Question: This is my table:

All I want to do is to obtain the '75' int value from the 'expquim' column to later addition that number into another (75+25) and do an UPDATE to that camp (now it is 100).
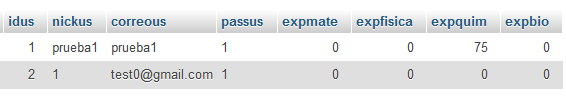
Answer: Foremost, there are dozens of ways to accomplish what you want to do. If you're querying the table, iterating over results and doing some conditional checks, the following will work for you. This is pseudo code... Check out the function names and what parameters they require. '$db' is your mysqli connection string. Obviously replace 'tablename' with the name of your table. The query is designed to only select values that are equal to 75. Modify the query to obtain whatever results you want to update.
This should get you close to where you want to be.
'''
$query = "SELECT * FROM tablename WHERE idus='1'";
$result = mysqli_query($db, $query);
while($row = mysqli_fetch_assoc($result)) {
if($row['expquim'] == 75){
$query2 = "UPDATE tablename SET expquim='".$row['expquim']+25."' WHERE idus='".$row['idus']."' LIMIT 1 ";
$result2 = mysqli_query($db,$query2);
}
}
'''